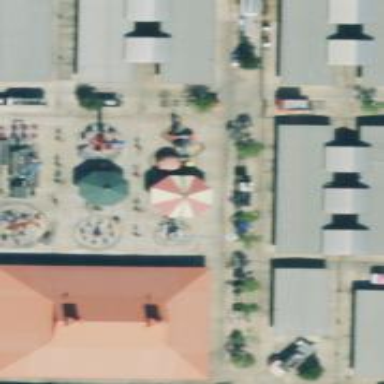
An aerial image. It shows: Drop tower attraction.